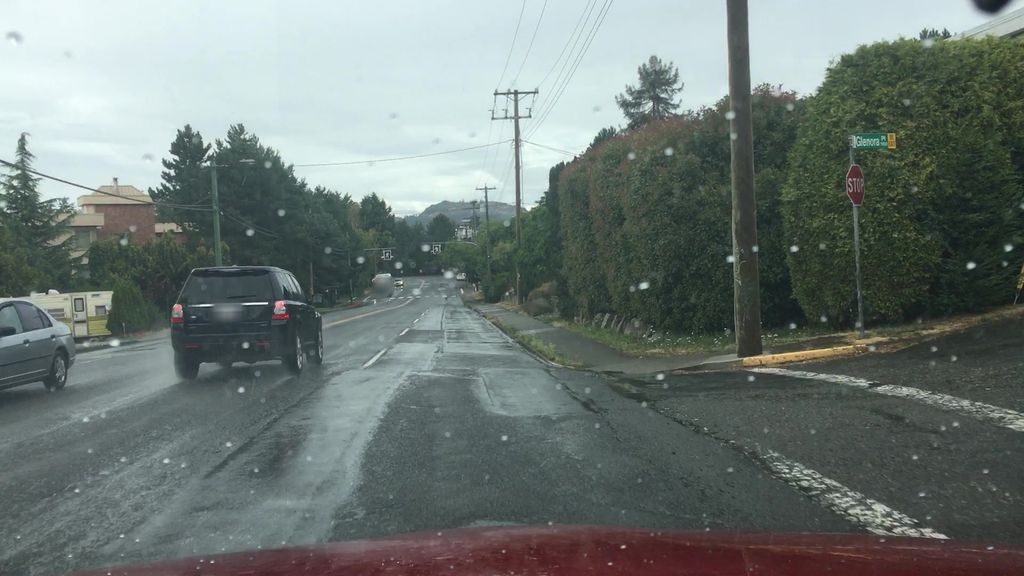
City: victoria